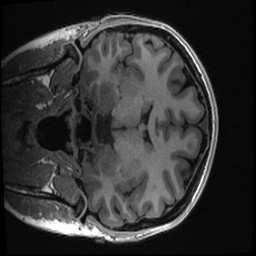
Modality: T1w
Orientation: coronal